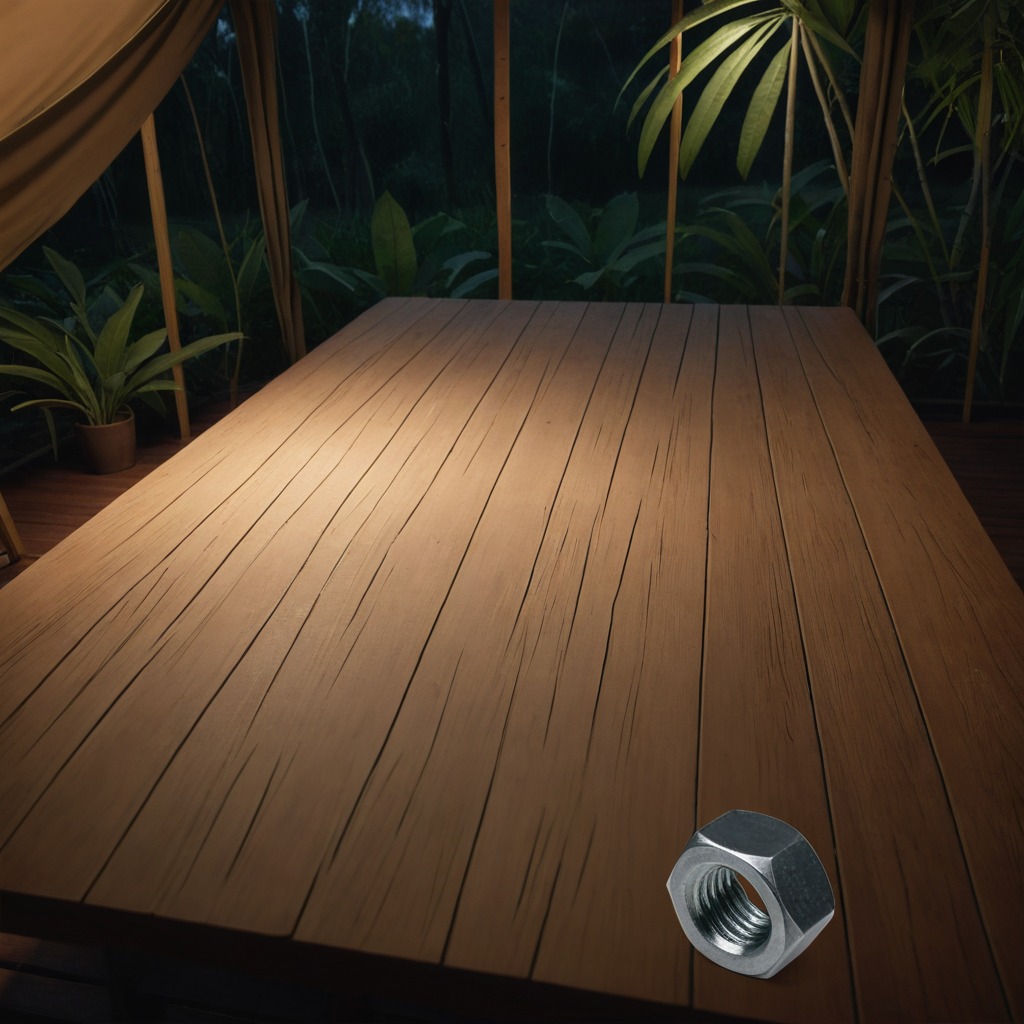
A metal nut lies on a wooden table inside a jungle field workshop tent at night dim ambient light soft shadows worn but